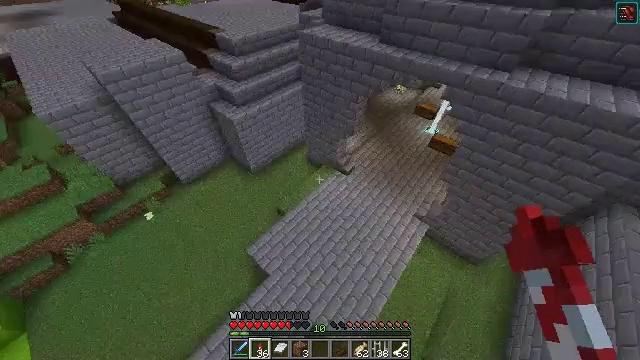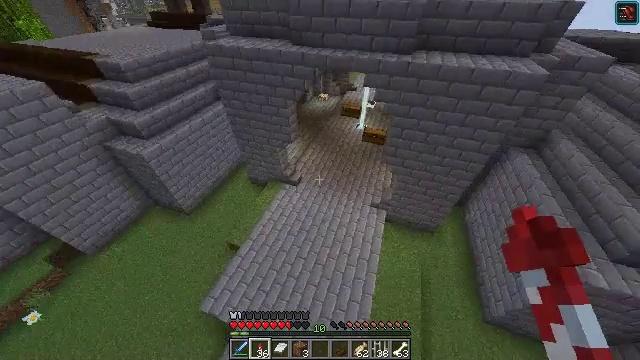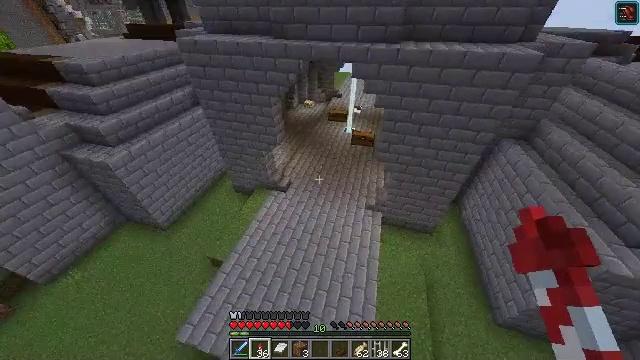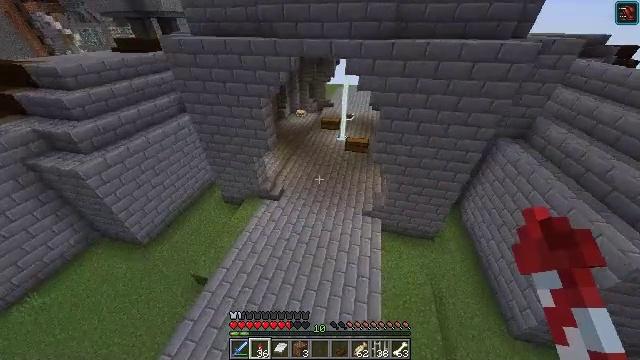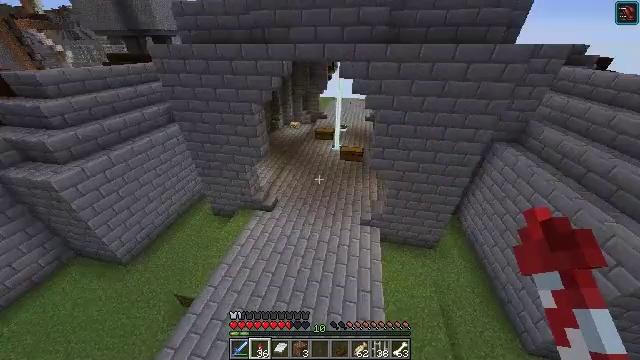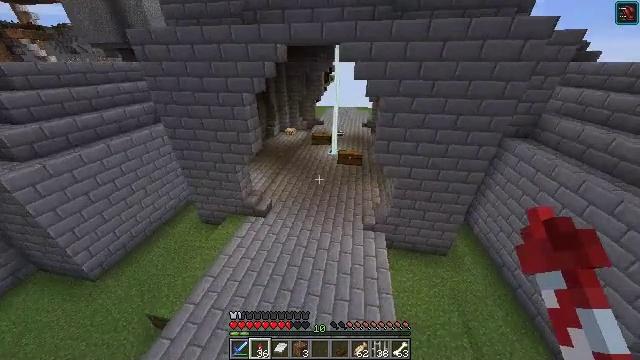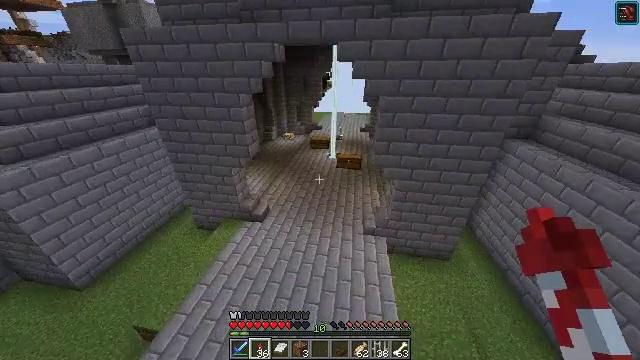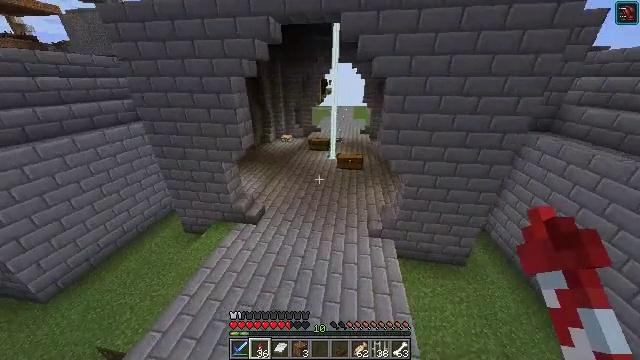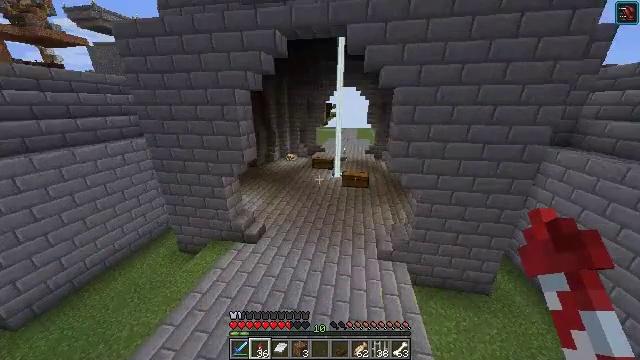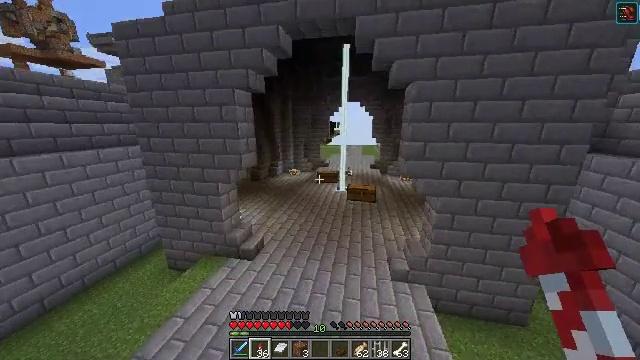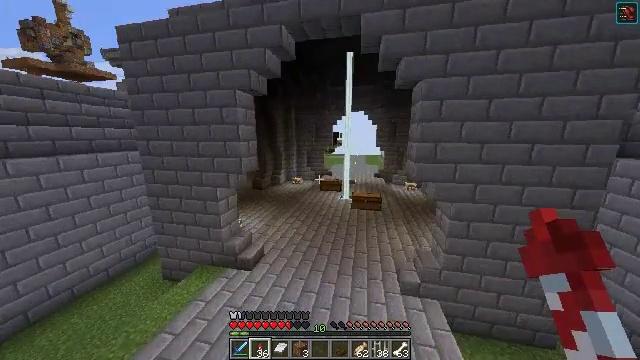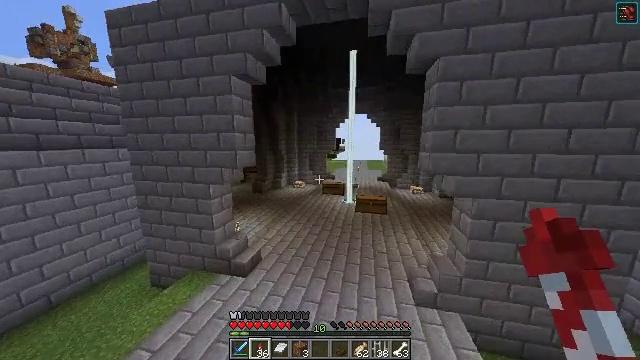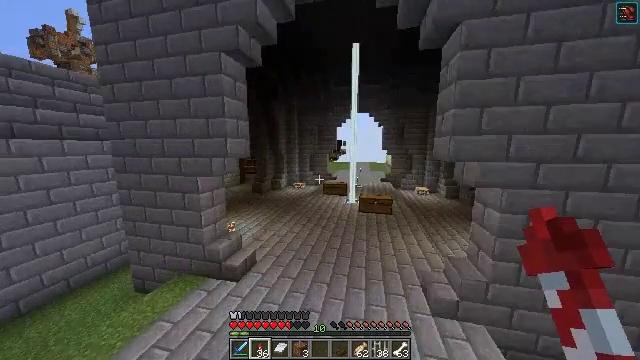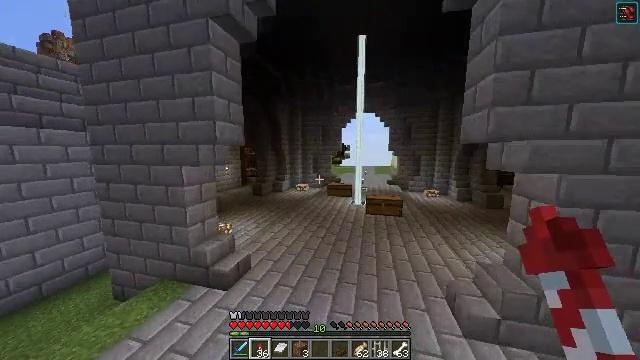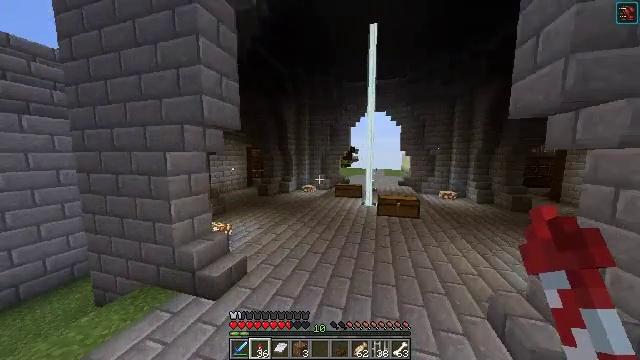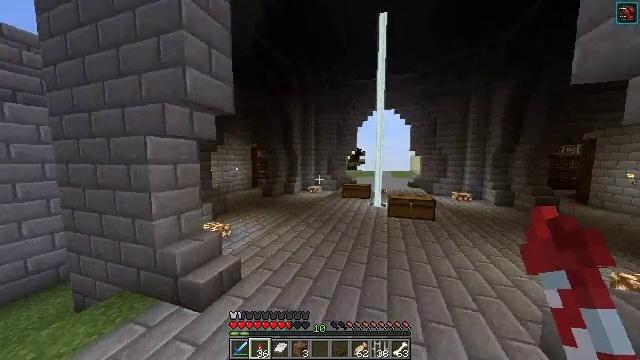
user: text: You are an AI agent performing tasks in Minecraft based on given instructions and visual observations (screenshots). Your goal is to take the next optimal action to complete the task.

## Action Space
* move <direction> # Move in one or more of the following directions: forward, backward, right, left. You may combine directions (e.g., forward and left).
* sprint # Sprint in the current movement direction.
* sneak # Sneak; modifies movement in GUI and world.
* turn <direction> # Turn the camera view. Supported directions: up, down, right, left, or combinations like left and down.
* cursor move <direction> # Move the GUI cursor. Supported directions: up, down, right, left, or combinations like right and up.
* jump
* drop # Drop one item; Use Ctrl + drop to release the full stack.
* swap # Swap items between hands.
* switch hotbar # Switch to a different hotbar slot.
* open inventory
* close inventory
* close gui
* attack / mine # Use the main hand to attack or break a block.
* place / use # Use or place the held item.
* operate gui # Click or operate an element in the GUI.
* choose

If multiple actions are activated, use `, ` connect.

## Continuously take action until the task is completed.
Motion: motion action
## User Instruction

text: Remove kelp and place it on the ground.
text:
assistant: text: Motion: turn right and up
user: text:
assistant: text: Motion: turn right and up
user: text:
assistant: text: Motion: turn right and up
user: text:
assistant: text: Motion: turn right and up
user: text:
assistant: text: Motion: turn right and up
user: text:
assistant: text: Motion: turn up
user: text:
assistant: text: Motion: turn up
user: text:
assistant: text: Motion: turn left and up
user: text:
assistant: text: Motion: turn left and up
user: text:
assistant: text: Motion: turn up
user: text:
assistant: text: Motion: turn up
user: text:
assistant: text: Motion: turn up
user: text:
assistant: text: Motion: turn left and up
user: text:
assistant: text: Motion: turn left and up
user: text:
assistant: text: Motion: turn left
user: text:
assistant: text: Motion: turn left and up
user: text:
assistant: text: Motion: turn left and up
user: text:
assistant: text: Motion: turn left and up
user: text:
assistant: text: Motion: turn left and up
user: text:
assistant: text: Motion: turn left
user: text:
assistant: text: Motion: no_op
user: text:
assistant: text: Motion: no_op
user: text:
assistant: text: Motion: no_op
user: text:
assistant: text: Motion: turn left
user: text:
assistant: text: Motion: turn left
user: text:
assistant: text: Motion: turn left
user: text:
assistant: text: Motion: move forward, turn left
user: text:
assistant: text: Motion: move forward, turn left
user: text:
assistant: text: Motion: move forward
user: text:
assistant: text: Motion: move forward